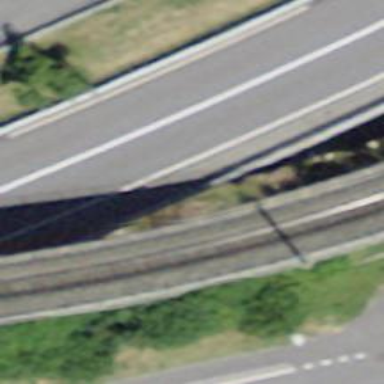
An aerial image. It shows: Narrow-gauge railway bridge with contact line electrification.